Question: I'm using ObjectListView and I'm trying to wrap the text in a column.
I have 2 columns and have set the WordWrap property of the second column to true. It doesn't appear to work.
In the image below the last line should wrap

I have searched SO and tried all the suggestions including setting OwnerDraw to true but nothing helps.
Any ideas?
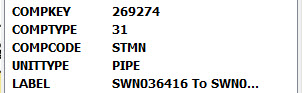
Answer: "Owner draw" means: I (the control) will not draw anything, I will assume that you (the control consumer) will do it all for me.
That is a general statement, I know nothing of this specific control. It seems to me that the WordWrap feature is not implemented. So you either have to implement the feature in the control itself or use OwnerDraw which means doing it all yourself.
By the way, I encounter this need myself quite often. I don't bother with ListView or 3rd party controls, I simply use a DataGridView and make it look and behave like a ListView. It can do wrapping text columns.